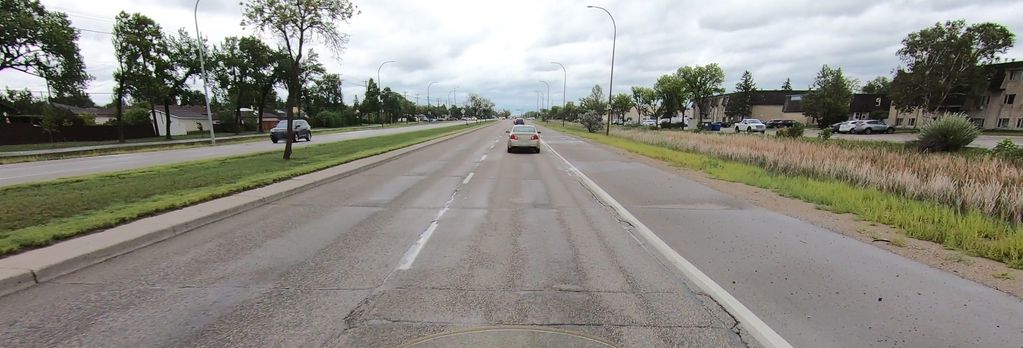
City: winnipeg